Question: This is what happens:

'xlValues' is set as an 'Excel.Range' object.
I have tried the following as well, all giving me the same error:
'''
//xlValueRange = xlSheet...
.get_Range("A1:A5,A15:A25,A50:A65");
.UsedRange.Range["A1:A5,A15:A25,A50:A65"];
.Range["A1:A5,A15:A25,A50:A65"];
xlApp.ActiveWorkbook.ActiveSheet.Range["A1:A5,A15:A25,A50:A65"];
//I have also tried these alternatives with ".Select()" after the brackets and
//", Type.Missing" inside the brackets
//This works though...
xlSheet.Range["A1:A5"];
'''
---
I'm trying to recolor specific cells in an excel sheet, I have found a solution by using two loops but it's simply too slow. Running through a column of 30 000 cells takes minutes.
I have never done anything like this before and I used <URL> tutorial to get me started.
This solution uses a bool array with cells to be colored set to true.'(recolored)'
'''
//using Excel = Microsoft.Office.Interop.Excel;
xlApp = new Excel.Application();
xlApp.Visible = true;
xlBook = xlApp.Workbooks.Add(Type.Missing);
xlSheet = (Excel.Worksheet)xlBook.Sheets[1];
for (int i = 1; i < columns + 1; i++)
{
for (int j = 1; j < rows + 1; j++)
{
if (recolored[j, i])
xlSheet.Cells[j+1, i+1].Interior.Color = Excel.XlRgbColor.rgbRed;
}
}
}
'''
What I would like to do is something like this:
'''
Excel.XlRgbColor[,] color;
//Loop to fill color with Excel.XlRgbColor.rgbRed at desired cells.
var startCell = (Excel.Range)xlSheet.Cells[1, 1];
var endCell = (Excel.Range)xlSheet.Cells[rows, columns];
var xlRange = xlSheet.Range[startCell, endCell];
xlRange.Interior.Color = color;
'''
This one gives me an error on the final line though;
'Type mismatch. (Exception from HRESULT: 0x80020005 (DISP_E_TYPEMISMATCH))'
---
My first guess would be to make an 'Excel.Range' object that covers the cells I want to have red and use that object in place of xlRange, something like this:
'''
RangeObject.Interior.Color = Excel.XlRgbColor.rgbRed;
'''
I don't know if it's possible to make an 'Excel.Range' object with gaps like that though, I could use some help on this one.
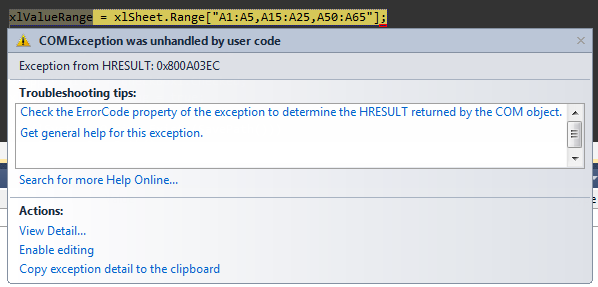
Answer: I had the same problem and it turned out that it was a bad list separator - in my case instead of comma there should be a semicolon.
So instead of
'''
.Range["A1:A5,A15:A25,A50:A65"];
'''
try:
'''
private string listSep = System.Globalization.CultureInfo.CurrentCulture.TextInfo.ListSeparator;
.Range["A1:A5" + listSep + "A15:A25" + listSep + "A50:A65"];
'''